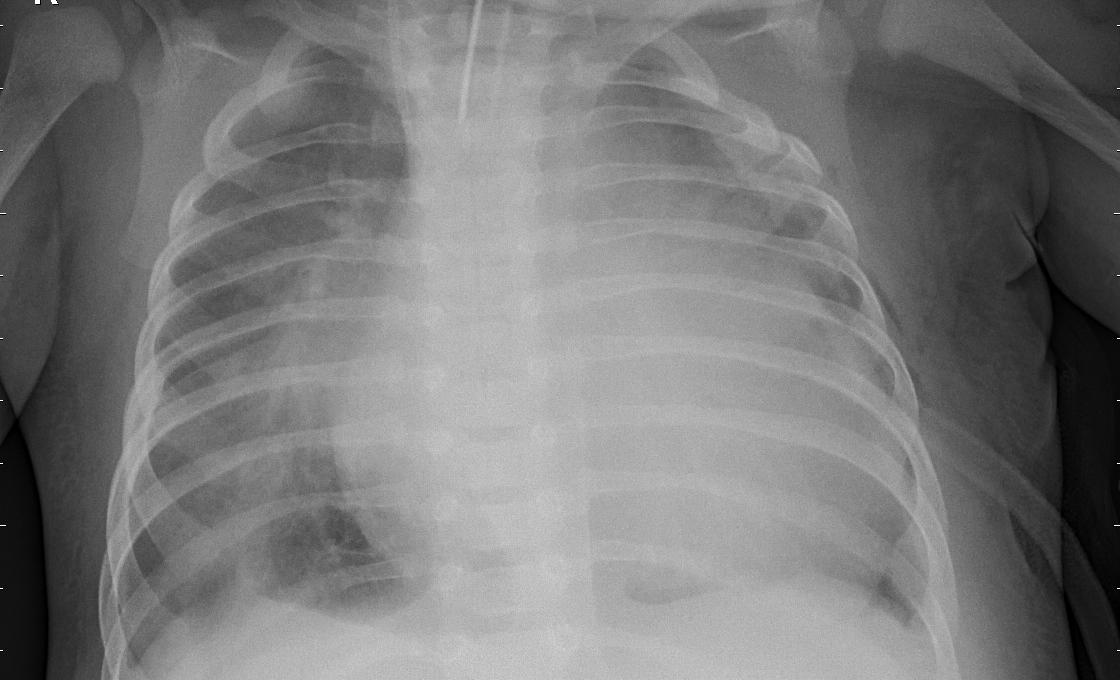
Diagnosis: PNEUMONIA